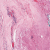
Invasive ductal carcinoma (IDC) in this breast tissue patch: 0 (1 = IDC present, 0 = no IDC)